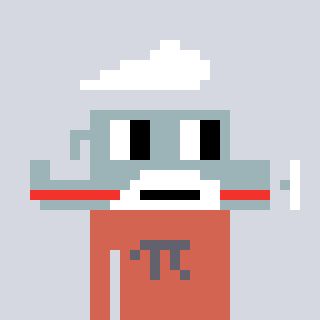
a pixel art character with square dark gray glasses, a plane-shaped head and a peachy-colored body on a cool background